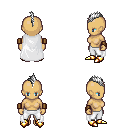
a pixel art fantasy rpg character, female body template, human, tanned skin, white cape, white pants, white mohawk hairstyle, leather bracers, gold boots, four views (front, back, left, right), 2x2 character sprite sheet, small pixel art, hard edges, no anti-aliasing